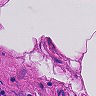
Metastatic tissue present: no